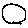
Label: circle